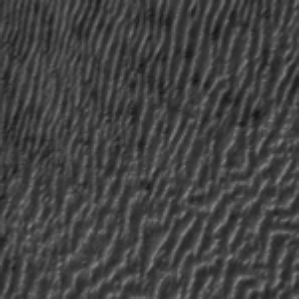
Label: frost